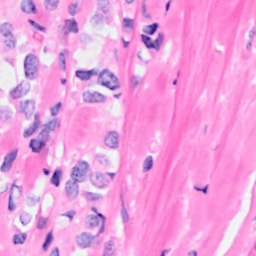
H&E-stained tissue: Breast